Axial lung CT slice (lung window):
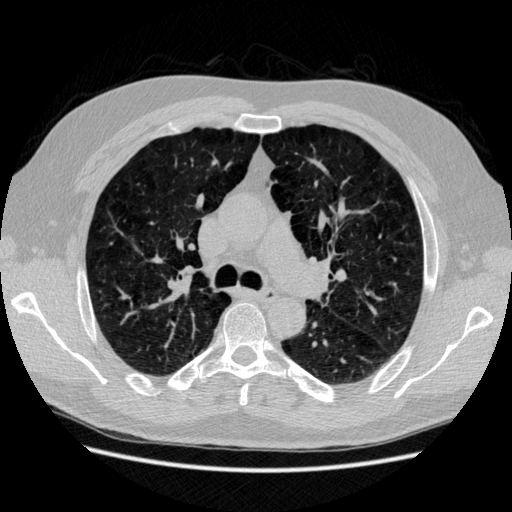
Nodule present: no